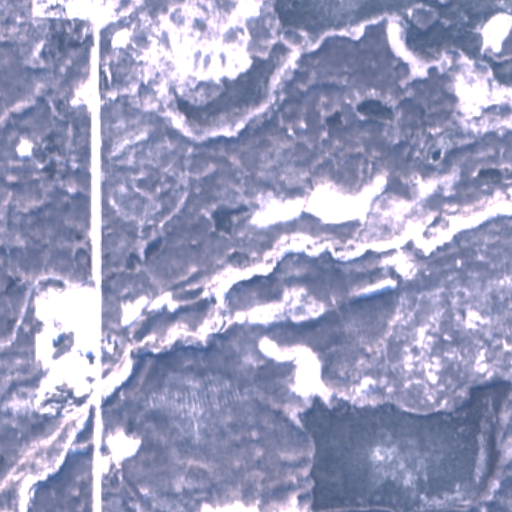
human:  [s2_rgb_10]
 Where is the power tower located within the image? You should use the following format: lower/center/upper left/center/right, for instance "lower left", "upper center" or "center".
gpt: The power tower is located in the left of the image.
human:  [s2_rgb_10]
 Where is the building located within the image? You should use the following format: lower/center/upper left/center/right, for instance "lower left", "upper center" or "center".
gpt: The building is located in the left of the image.
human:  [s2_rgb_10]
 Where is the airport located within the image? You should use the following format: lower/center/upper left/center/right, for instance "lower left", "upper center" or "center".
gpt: There is no airport in the image.